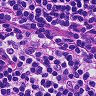
Metastatic tissue present: no